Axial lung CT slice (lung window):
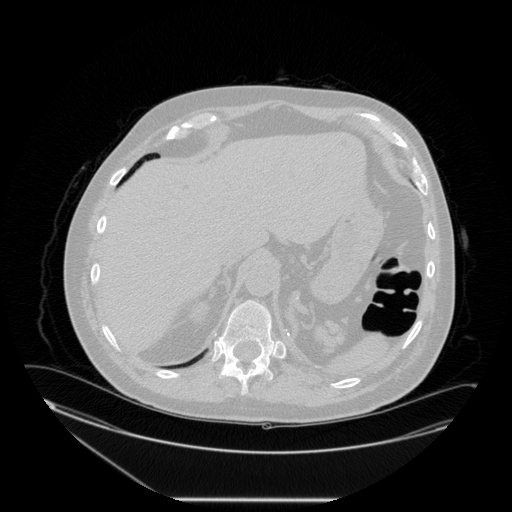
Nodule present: no